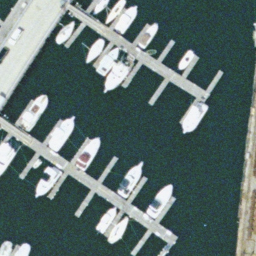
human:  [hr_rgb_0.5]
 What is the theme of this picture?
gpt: harbor

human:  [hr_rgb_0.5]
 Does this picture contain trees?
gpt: no

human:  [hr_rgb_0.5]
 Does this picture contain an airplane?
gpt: no

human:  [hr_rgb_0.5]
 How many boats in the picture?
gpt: eighteen

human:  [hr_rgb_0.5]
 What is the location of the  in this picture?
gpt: i cannot see it